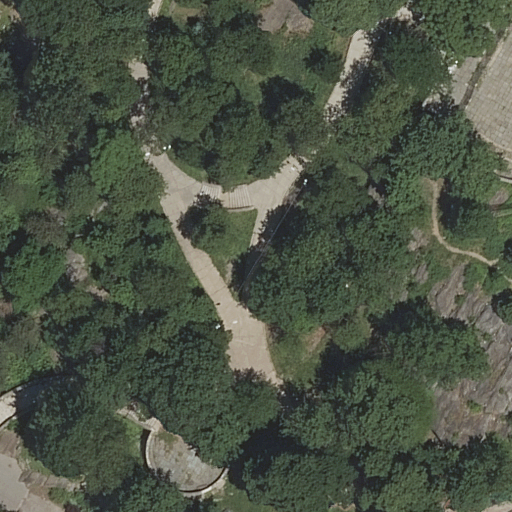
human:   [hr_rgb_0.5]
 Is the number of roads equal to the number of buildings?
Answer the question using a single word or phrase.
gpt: no

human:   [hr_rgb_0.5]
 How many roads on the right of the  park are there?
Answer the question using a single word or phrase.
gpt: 5

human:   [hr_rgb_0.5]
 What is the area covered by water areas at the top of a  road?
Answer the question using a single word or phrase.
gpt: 0m2

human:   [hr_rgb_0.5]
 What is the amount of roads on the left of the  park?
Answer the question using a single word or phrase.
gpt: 2

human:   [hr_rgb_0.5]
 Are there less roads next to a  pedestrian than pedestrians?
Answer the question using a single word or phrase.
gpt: no

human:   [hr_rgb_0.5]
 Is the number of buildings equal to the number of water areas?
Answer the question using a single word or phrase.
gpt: yes

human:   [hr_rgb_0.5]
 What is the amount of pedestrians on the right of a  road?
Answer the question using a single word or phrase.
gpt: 2

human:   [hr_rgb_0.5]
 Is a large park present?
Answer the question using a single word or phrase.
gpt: yes

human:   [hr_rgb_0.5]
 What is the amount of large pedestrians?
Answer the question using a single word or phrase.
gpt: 0

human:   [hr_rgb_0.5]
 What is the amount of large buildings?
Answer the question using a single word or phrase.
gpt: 0

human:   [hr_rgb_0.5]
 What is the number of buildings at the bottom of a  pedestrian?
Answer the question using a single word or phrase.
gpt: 0

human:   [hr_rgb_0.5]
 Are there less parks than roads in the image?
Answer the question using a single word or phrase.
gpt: yes

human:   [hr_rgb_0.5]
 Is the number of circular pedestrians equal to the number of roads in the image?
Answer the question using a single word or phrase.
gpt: no

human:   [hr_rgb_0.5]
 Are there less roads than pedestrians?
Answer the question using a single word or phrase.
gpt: no

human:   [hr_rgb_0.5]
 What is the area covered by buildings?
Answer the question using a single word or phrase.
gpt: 0m2

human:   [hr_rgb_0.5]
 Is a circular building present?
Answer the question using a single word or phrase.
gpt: no

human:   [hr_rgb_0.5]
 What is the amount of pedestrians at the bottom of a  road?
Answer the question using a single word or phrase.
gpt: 1

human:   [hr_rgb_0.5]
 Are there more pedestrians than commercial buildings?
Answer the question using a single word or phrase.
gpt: yes

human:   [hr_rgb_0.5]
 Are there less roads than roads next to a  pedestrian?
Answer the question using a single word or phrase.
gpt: no

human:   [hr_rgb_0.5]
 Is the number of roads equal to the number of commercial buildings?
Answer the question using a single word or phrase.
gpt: no

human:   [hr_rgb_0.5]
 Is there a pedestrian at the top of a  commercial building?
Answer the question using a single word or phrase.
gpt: no

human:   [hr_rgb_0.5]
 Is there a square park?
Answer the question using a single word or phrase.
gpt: no

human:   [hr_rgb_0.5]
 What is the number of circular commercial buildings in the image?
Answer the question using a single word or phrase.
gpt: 0

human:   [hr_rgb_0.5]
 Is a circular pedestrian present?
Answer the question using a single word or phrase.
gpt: yes

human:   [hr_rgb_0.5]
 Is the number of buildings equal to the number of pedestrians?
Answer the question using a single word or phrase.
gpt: no

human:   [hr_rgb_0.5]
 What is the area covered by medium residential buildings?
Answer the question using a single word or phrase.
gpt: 0m2

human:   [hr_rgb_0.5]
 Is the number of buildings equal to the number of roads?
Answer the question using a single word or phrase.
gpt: no

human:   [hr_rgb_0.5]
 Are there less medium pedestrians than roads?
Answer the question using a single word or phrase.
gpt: yes

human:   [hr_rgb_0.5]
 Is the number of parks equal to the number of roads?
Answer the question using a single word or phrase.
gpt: no

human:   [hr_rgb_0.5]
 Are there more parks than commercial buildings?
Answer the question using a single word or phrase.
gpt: yes

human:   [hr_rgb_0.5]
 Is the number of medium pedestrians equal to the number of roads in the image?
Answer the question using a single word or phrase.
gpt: no

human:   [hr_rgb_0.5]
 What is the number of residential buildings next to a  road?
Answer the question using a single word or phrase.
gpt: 0

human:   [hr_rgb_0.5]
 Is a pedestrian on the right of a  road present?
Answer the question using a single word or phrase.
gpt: yes

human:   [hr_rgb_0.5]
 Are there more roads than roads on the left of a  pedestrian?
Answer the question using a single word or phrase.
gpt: yes

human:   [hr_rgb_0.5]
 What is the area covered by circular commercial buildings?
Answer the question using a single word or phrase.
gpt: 0m2

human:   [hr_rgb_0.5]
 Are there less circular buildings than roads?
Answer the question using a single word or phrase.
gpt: yes